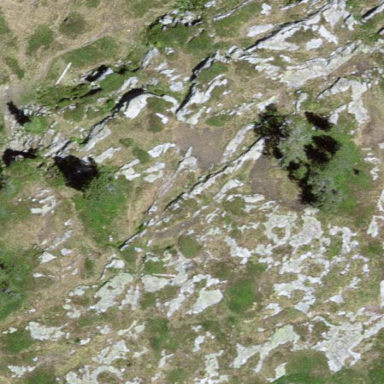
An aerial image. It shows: Landscape dominated by bare rock.